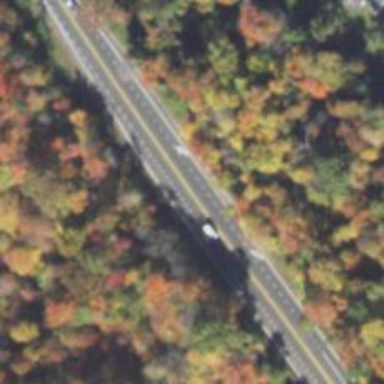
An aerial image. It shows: Asphalt road classified as trunk highway.